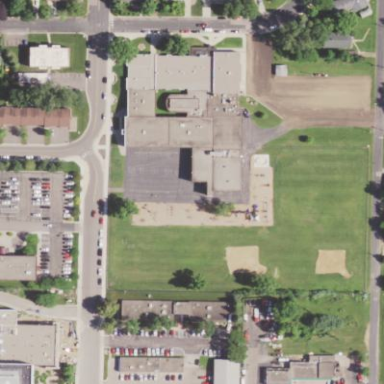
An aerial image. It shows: School building.